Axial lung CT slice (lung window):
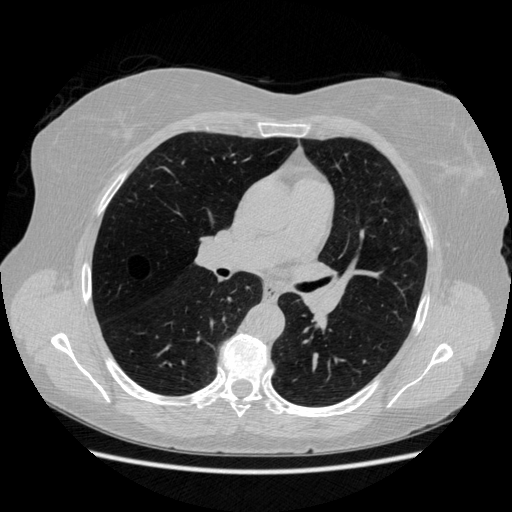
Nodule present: no